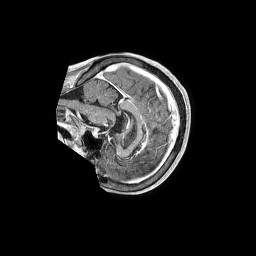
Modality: T1w
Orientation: sagittal
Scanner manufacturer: philips
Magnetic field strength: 1.5 T
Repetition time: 0.007752 s
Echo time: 0.003639 s